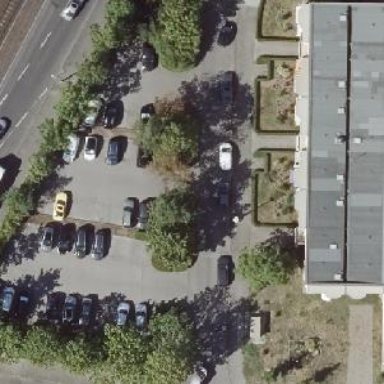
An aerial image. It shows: Sidewalk along the footway.